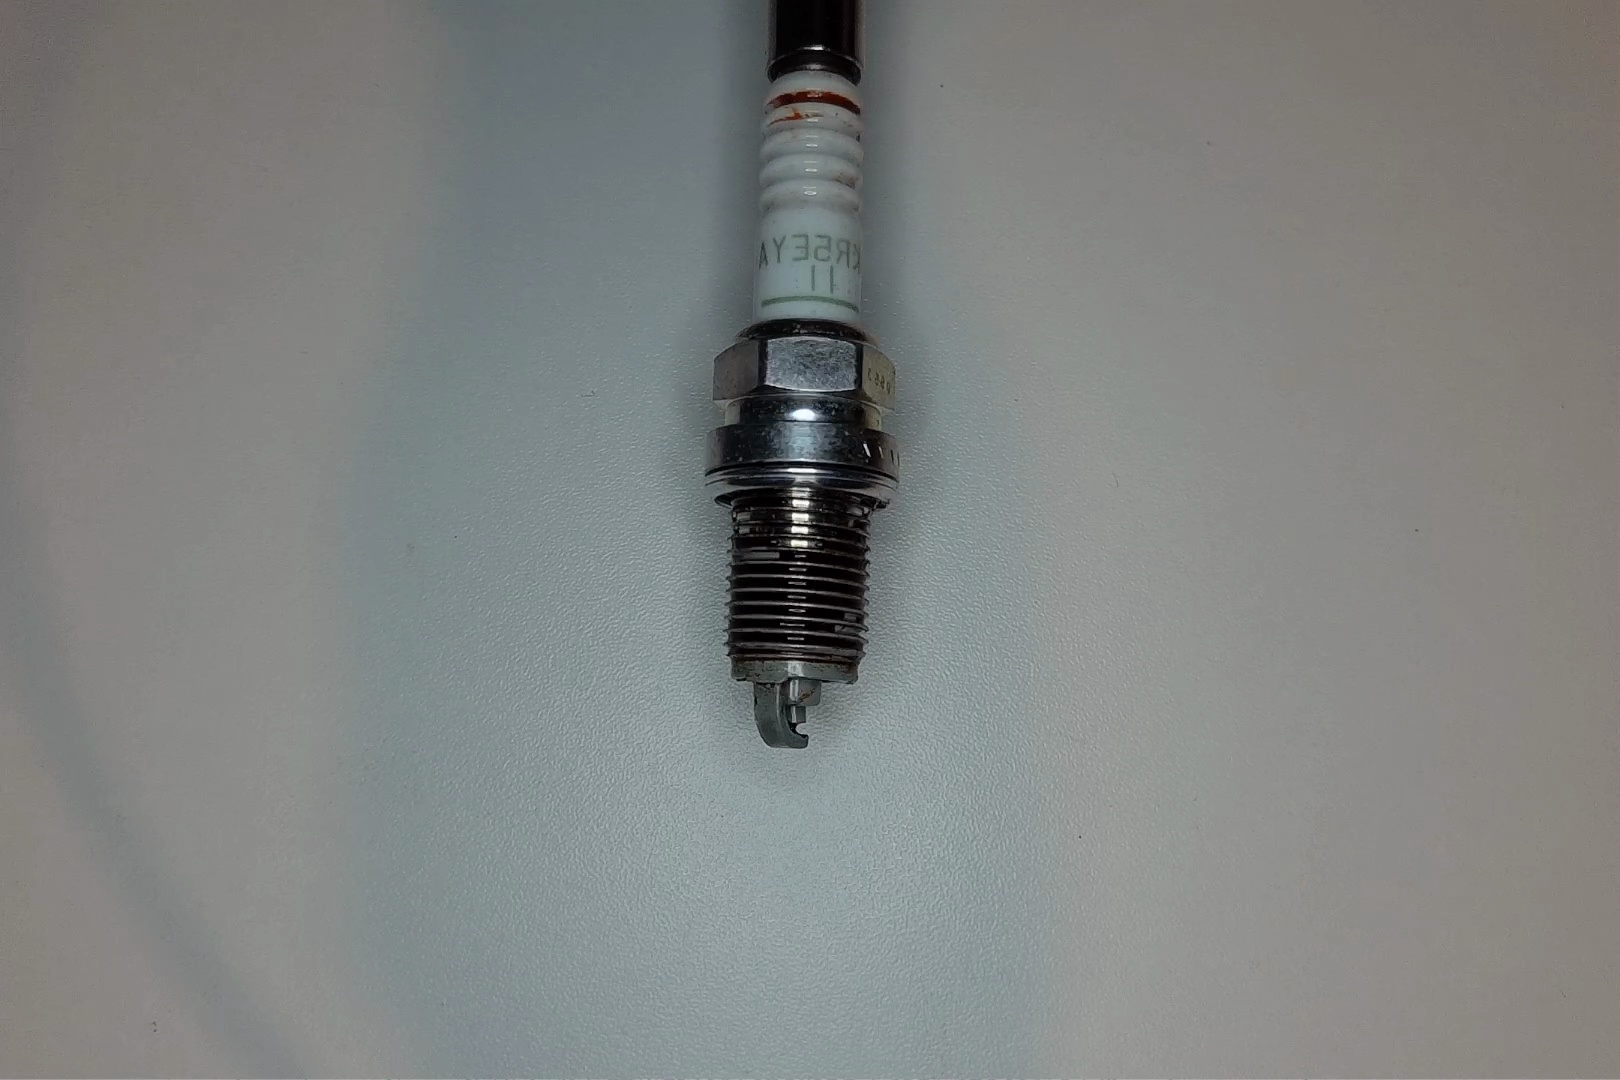
Label: anomaly